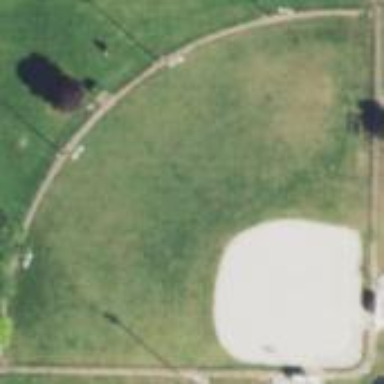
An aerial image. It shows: Baseball pitch for leisure and sports activities.